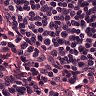
Metastatic tissue present: no